Question: I have a Lucene index of around 22,000 lucene documents but I have been facing a unique problem with it while creating a search program.
Each document has a Title, description and long_description fields, these fields have data related to different diseases and their symptoms. Now when I search for a phrase like following
"infection of the small intestine" I am expecting "Cholera" to be the first result(By the way I am using MultiFieldQueryParser with StandardAnalyzer.)
The reason I expect Cholera to be the first one is because it has exact phrase "infection of the small intestine" in the long description fields. But instead of this result coming on top it comes way at the bottom because there are plenty of other documents which mentions the term "infection" in the title field(which is substantially smaller in length than description field). This can be easily seen in the screenshot bellow.
So just because "cholera" does not have the most pertinent information in the "title" field it comes way at the bottom. I saw following thread where the use of "~3" is suggested, but is that what I should do for all my queries from behind the scene? Isn't there a better way of doing it?
<URL>
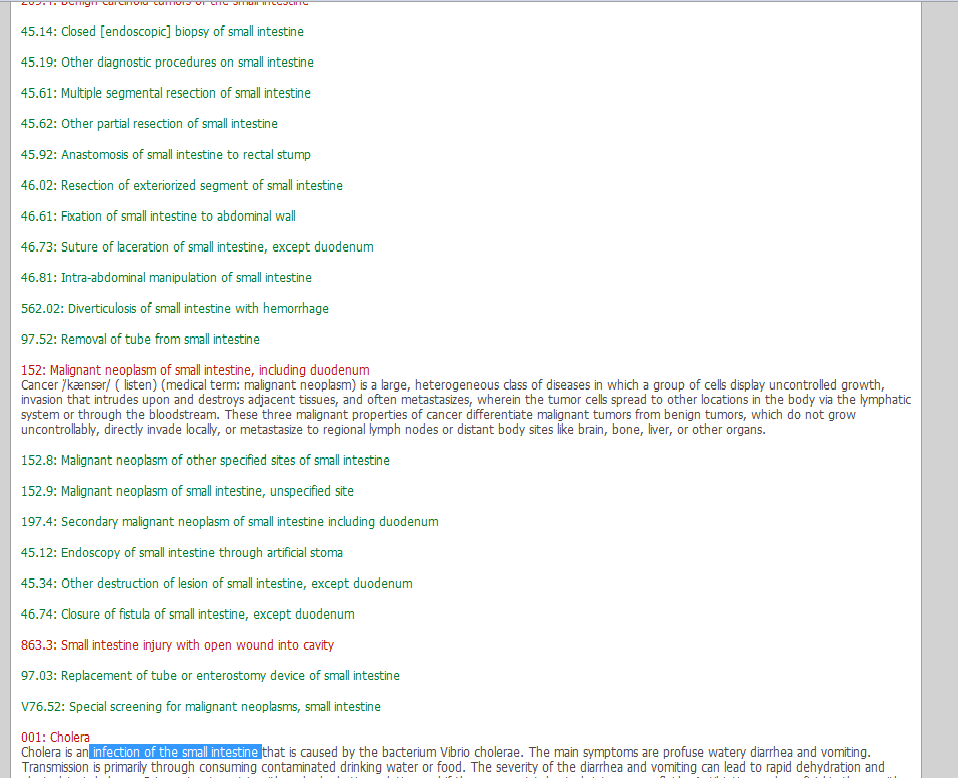
Answer: You can change <URL>.
Please check <URL>